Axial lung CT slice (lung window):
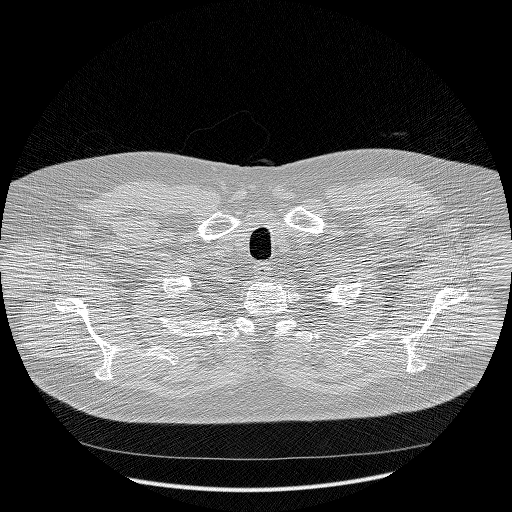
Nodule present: no